【题型】选择题　【知识点】平面几何　【难度】medium
如图，在四边形 $ABCD$ 中，$AB \perp BC, AB=3, BC=CD=DA=2$，$AC$ 与 $BD$ 交于点 $O$，记 $I_1 = \overrightarrow{OA} \cdot \overrightarrow{OB}, I_2 = \overrightarrow{OB} \cdot \overrightarrow{OC}, I_3 = \overrightarrow{OC} \cdot \overrightarrow{OD}$，则（ \quad ）

A. $I_1 < I_2 < I_3$ \qquad B. $I_1 < I_3 < I_2$ \qquad C. $I_2 < I_1 < I_3$ \qquad D. $I_3 < I_1 < I_2$
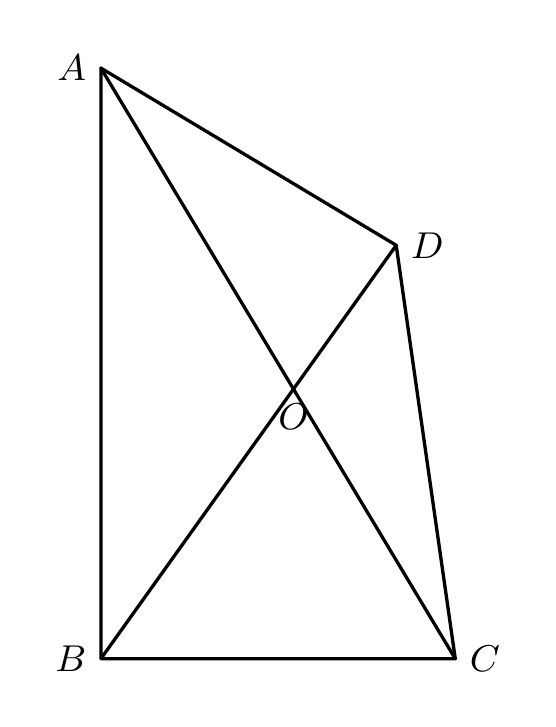
【解答】

【答案】 B

【分析】 由平面向量数量积公式可得：$I_1 = |\overrightarrow{OA}| |\overrightarrow{OB}| \cos\angle AOB, I_3 = |\overrightarrow{OC}| |\overrightarrow{OD}| \cos\angle DOC, I_2 = |\overrightarrow{OB}| |\overrightarrow{OC}| \cos\angle BOC$，又 $\angle BOC$ 为锐角，$\angle AOB = \angle DOC$ 且为钝角，$|\overrightarrow{OB}| > |\overrightarrow{OD}|, |\overrightarrow{OA}| > |\overrightarrow{OC}|$，则 $I_1 < I_3 < I_2$，得解.

【解答】

 解：由图可知，点 $E$ 为 $AB$ 的中点，$\angle BOC$ 为锐角，$\angle AOB = \angle DOC$，且为钝角，$|\overrightarrow{OB}| > |\overrightarrow{OD}|, |\overrightarrow{OA}| > |\overrightarrow{OC}|$

则 $I_1 = \overrightarrow{OA} \cdot \overrightarrow{OB} = |\overrightarrow{OA}| |\overrightarrow{OB}| \cos\angle AOB$,

$I_3 = \overrightarrow{OC} \cdot \overrightarrow{OD} = |\overrightarrow{OC}| |\overrightarrow{OD}| \cos\angle DOC$,

$I_2 = \overrightarrow{OB} \cdot \overrightarrow{OC} = |\overrightarrow{OB}| |\overrightarrow{OC}| \cos\angle BOC$,

则 $I_1 < I_3 < 0 < I_2$,

即 $I_1 < I_3 < I_2$,

故选：B.

【点评】 本题考查了平面向量数量积公式，及向量的夹角，属中档题.

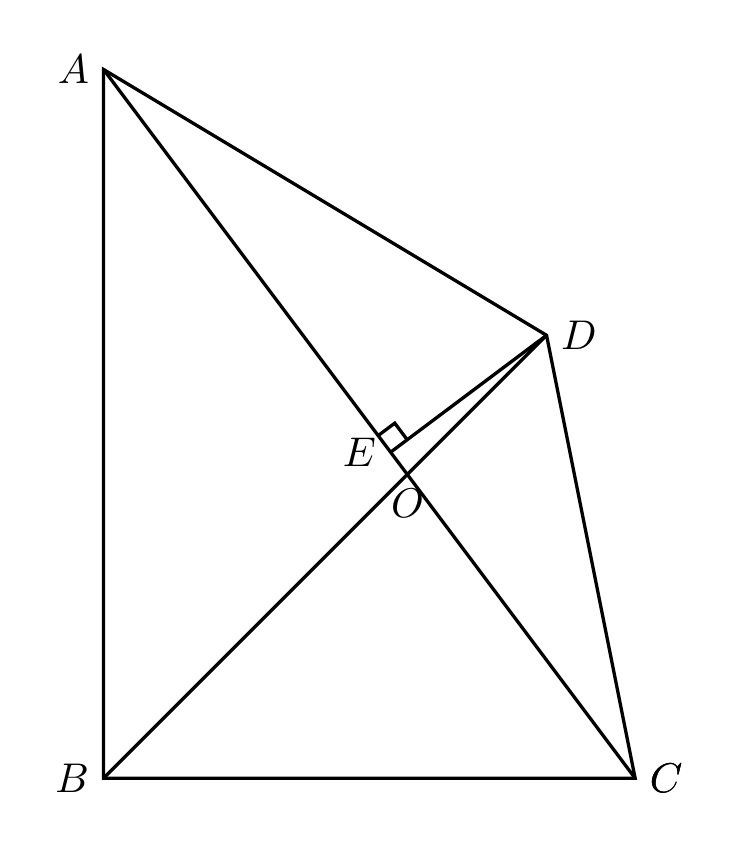